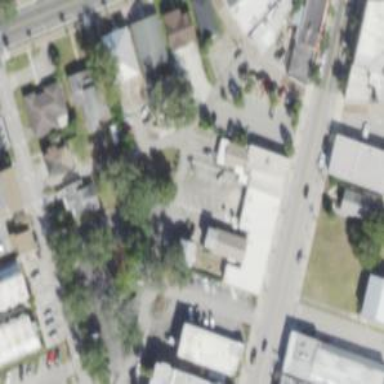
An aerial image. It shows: Alley classified as service road.